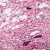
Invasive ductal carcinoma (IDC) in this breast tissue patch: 1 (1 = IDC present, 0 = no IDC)